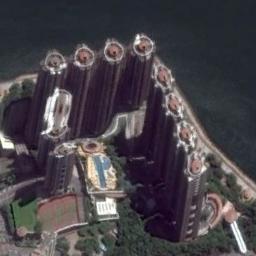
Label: commercial_area